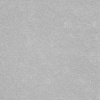
Atmospheric dust classification: dusty